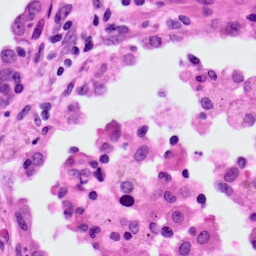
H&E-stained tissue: Lung